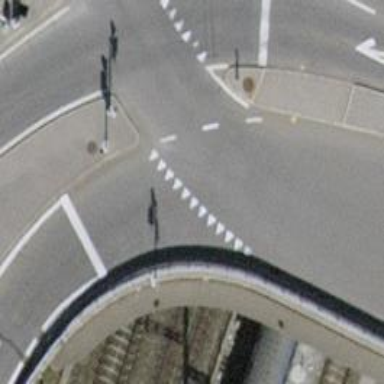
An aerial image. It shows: Road with traffic signals.